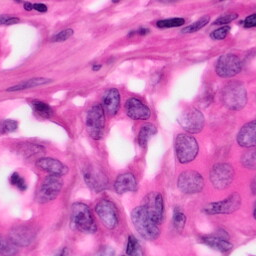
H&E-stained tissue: Pancreatic